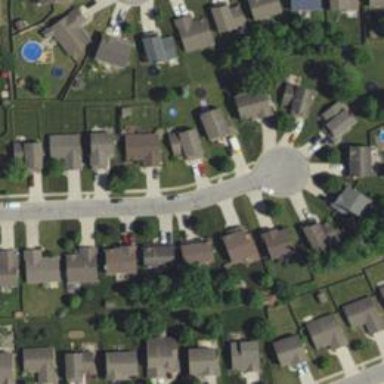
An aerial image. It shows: Residential road.